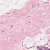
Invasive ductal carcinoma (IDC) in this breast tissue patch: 0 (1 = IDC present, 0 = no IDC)